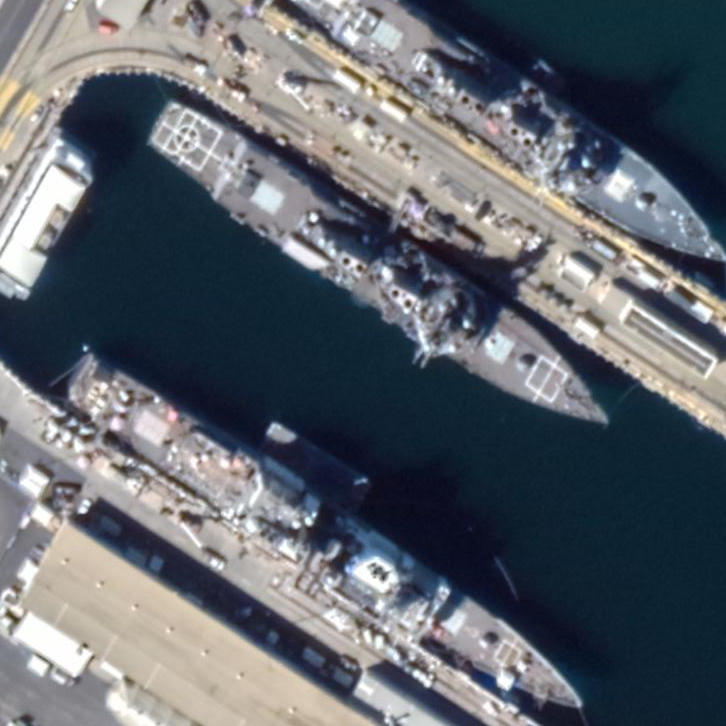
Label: destroyer